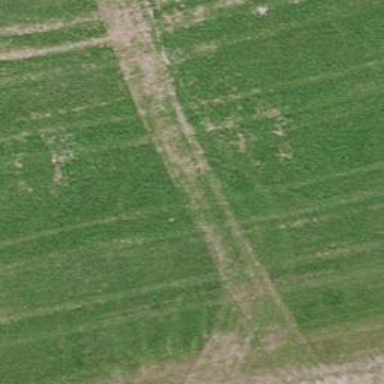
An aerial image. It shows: Track road with grade3 tracktype.